Field crop: maize
Growth stage: 2
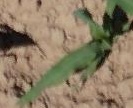
Species: maize